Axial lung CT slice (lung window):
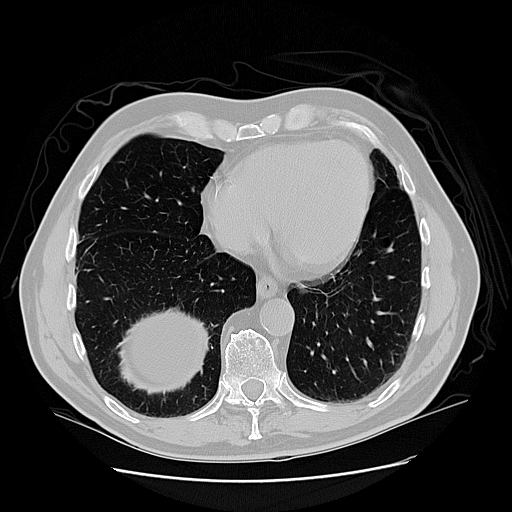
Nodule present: no